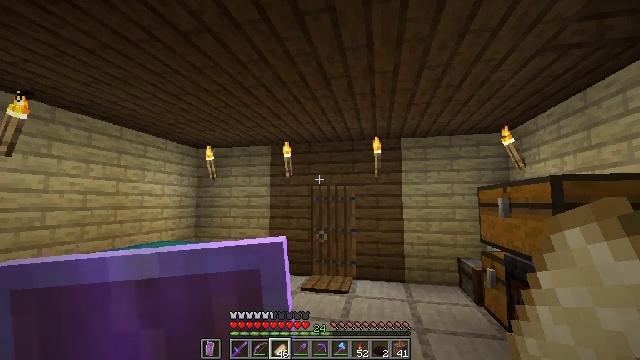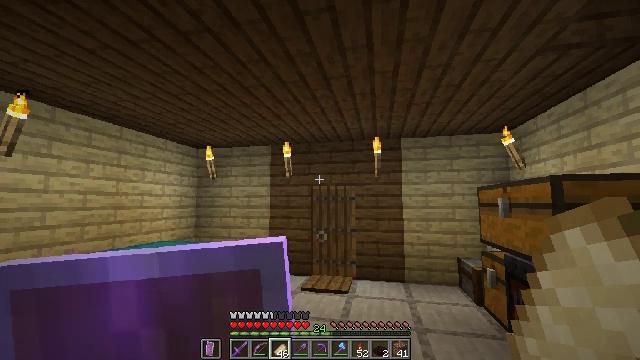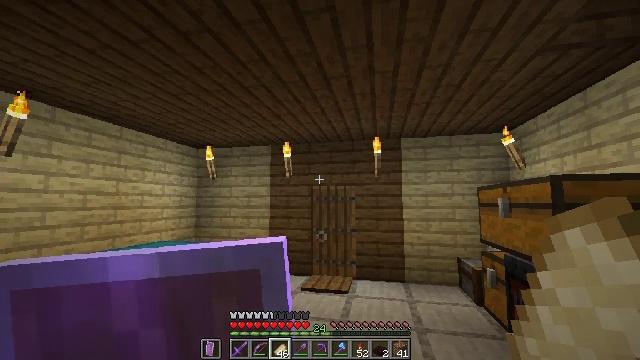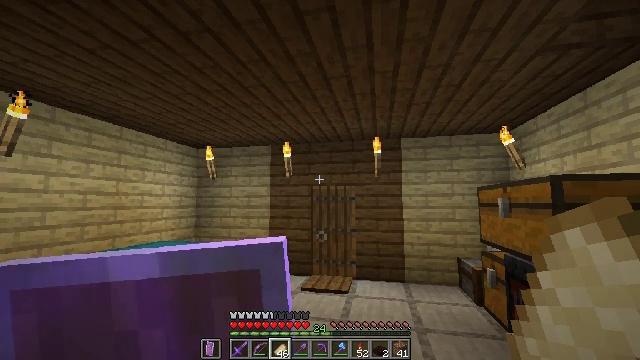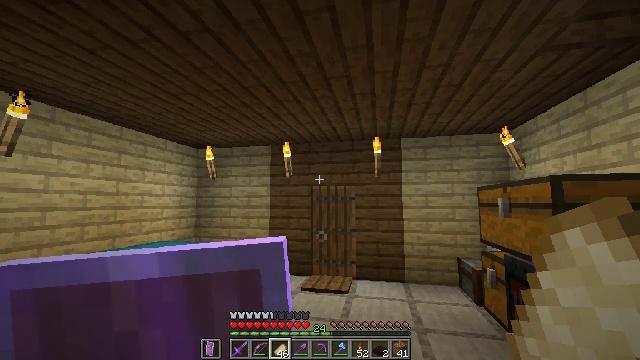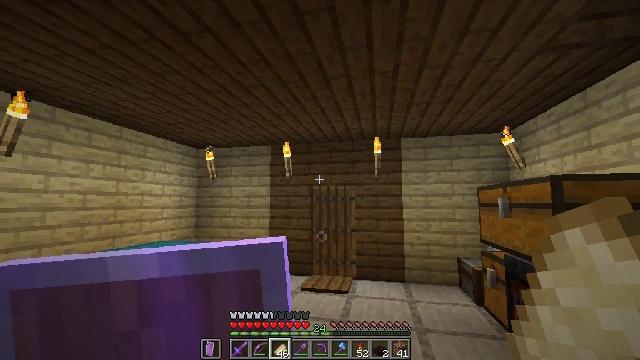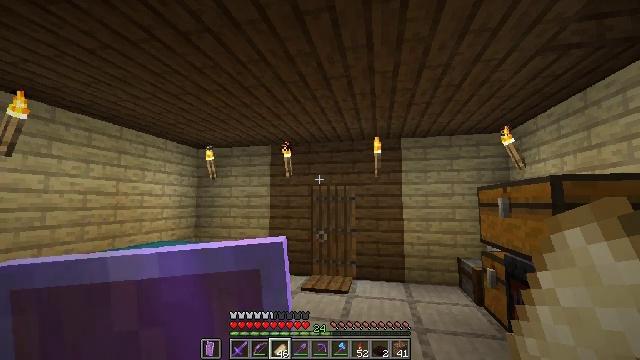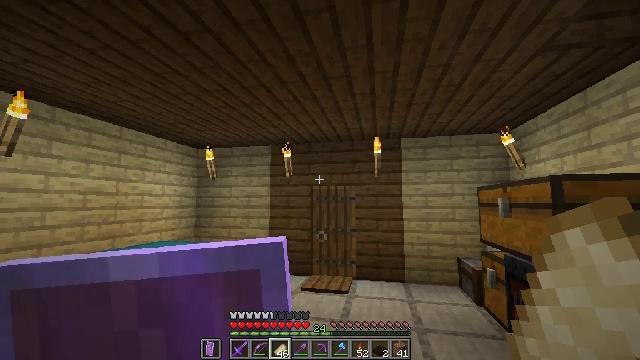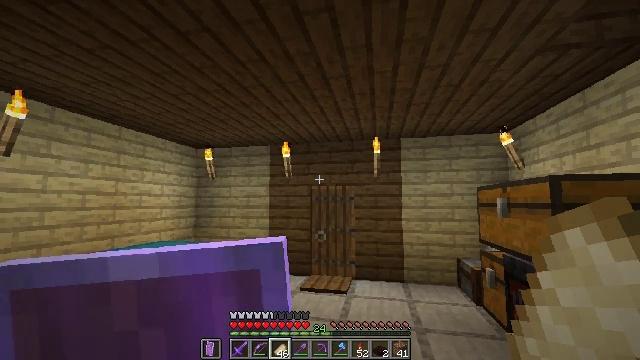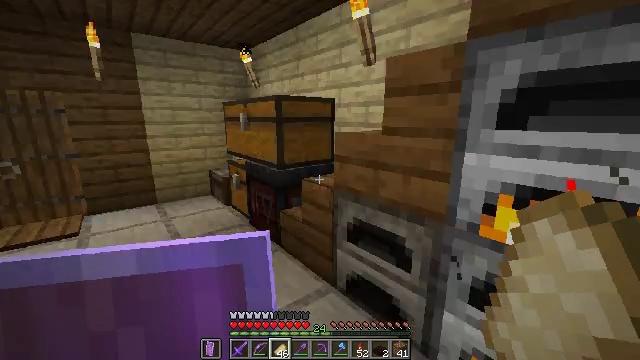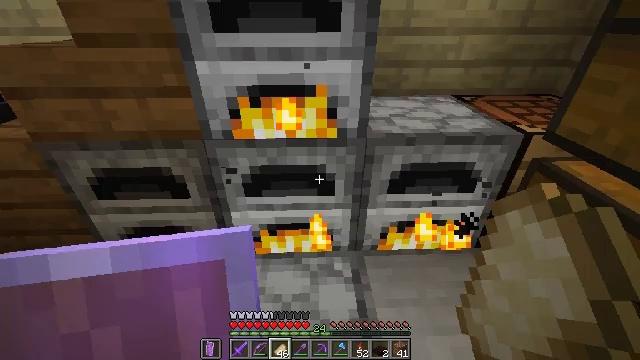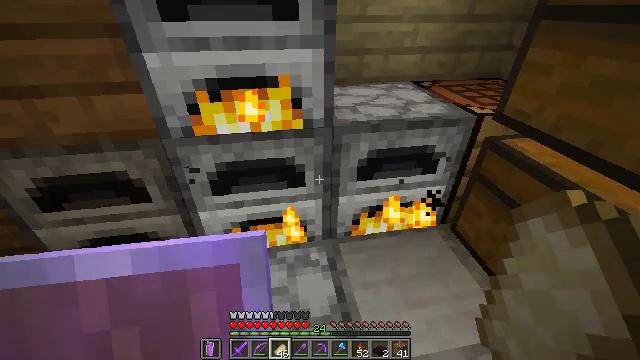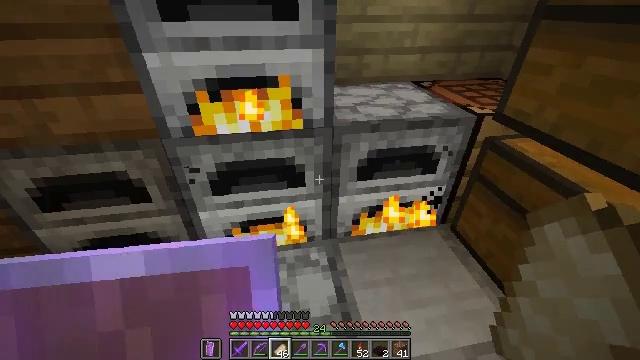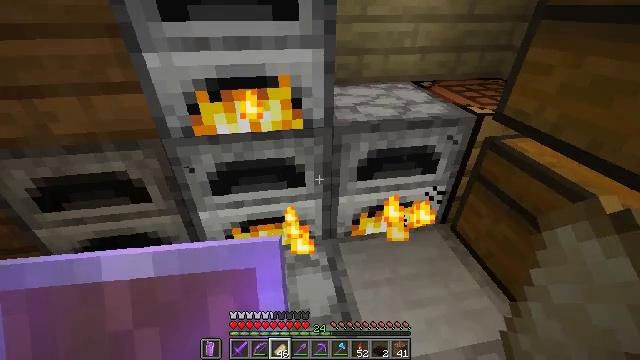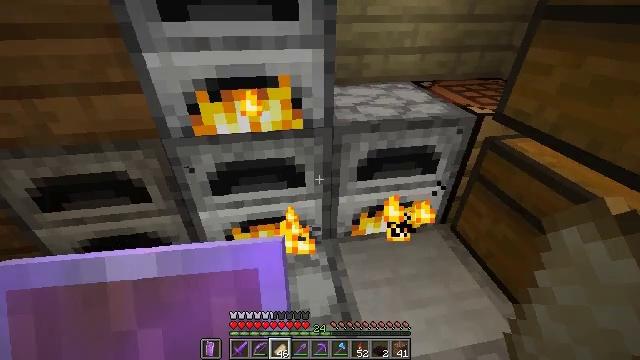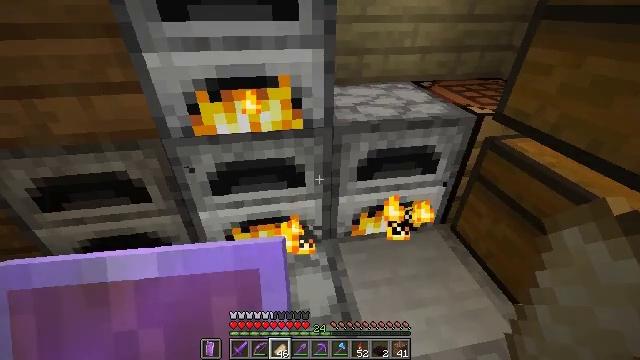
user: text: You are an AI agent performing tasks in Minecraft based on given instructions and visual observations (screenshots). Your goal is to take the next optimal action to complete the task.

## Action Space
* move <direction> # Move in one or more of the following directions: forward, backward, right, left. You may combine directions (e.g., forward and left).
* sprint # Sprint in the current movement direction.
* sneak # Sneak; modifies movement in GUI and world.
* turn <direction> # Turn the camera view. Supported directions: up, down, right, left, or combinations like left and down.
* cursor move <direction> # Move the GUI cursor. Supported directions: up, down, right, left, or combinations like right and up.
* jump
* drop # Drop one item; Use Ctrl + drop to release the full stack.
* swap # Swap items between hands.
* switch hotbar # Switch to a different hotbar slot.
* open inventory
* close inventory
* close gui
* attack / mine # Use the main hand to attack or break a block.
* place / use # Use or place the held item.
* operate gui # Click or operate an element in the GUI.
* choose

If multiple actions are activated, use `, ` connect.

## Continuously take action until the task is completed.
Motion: motion action
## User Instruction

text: Turn on the furnace and smelt netherrack to craft nether brick.
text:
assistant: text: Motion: no_op
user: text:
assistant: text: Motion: no_op
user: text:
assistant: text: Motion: no_op
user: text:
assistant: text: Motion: no_op
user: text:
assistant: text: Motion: no_op
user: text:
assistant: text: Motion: no_op
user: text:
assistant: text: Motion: no_op
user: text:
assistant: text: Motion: no_op
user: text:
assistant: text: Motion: turn right and down
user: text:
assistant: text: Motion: turn right and down
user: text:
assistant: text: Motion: turn right and down
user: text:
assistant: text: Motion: no_op
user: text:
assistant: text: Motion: no_op
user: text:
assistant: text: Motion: no_op
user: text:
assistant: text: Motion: no_op
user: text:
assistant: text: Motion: no_op
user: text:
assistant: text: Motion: no_op
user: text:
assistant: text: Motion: no_op
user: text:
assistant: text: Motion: turn left and up
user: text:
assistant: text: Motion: turn left
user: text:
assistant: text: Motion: no_op
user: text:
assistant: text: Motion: turn left
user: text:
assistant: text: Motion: turn left
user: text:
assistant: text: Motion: turn left and up
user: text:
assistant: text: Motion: turn left
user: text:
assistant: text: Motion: turn left
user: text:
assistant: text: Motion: no_op
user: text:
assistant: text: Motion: no_op
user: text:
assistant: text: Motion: no_op
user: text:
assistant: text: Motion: no_op